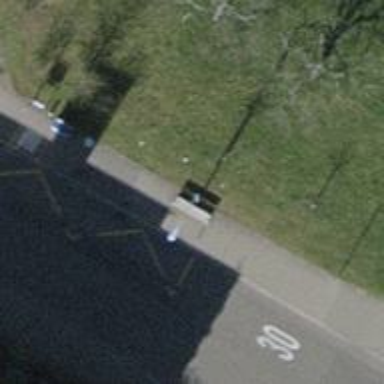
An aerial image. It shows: Bench.